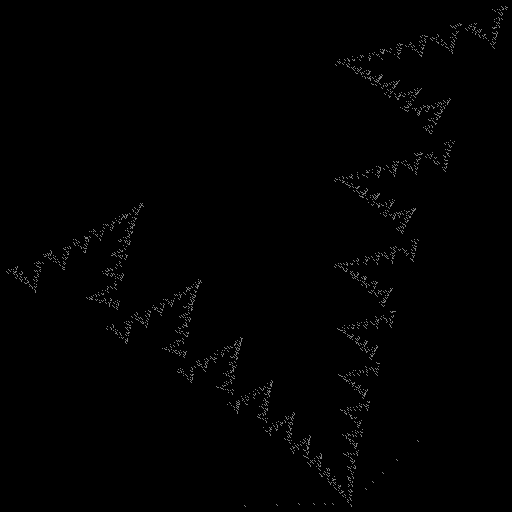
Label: zigzag